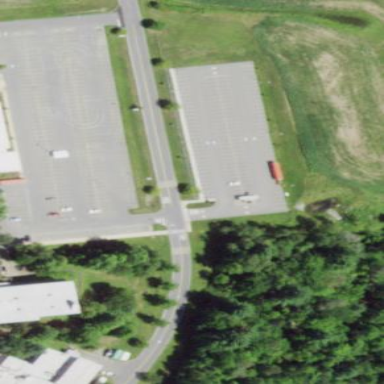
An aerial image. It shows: Student parking lot with asphalt surface.